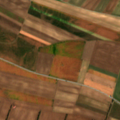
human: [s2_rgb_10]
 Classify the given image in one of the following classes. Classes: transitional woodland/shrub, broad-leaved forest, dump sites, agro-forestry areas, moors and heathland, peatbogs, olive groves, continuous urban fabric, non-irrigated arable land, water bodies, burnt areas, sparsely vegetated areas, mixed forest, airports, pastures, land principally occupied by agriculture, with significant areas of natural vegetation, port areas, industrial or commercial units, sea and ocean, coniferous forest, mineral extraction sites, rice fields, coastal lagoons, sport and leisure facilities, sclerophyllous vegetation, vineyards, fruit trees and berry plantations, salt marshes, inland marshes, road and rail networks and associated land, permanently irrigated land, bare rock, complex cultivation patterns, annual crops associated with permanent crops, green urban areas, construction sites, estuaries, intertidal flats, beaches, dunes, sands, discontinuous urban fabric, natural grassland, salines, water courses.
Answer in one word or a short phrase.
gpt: non-irrigated arable land